Question: I am designing a checkout form and really like how the Stripe checkout forms groups its inputs tightly together as seen <URL>

I use bootstrap 3 and so far I have marked out the structure, but I havent been able to get the inputs and their borders to be aligned neatly like in the picture
My html
'''
<div class="col-xs-12">
<div class="input-grouping">
<div class="top">
<input type="text" class="form-control" id="checkoutCardNumber" placeholder="Card Number">
</div>
<div class="bottom-left">
<input type="text" class="form-control" name="checkoutExpiration" id="checkoutExpiration" placeholder="MM/YY">
</div>
<div class="bottom-right">
<input type="text" class="form-control" id="checkoutCVC" placeholder="CVC">
</div>
</div>
</div>
'''
Any advice?
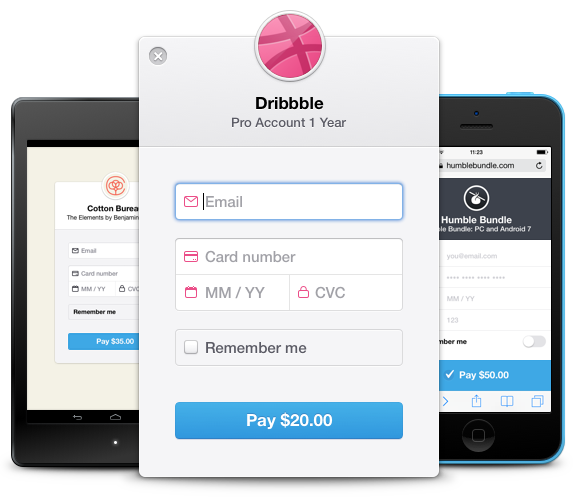
Answer: If I was looking to replicate your example exactly, I would suggest suppressing the default presentation of the input fields (by removing the borders and background) and then wrapping them in divs which you can style as you choose.